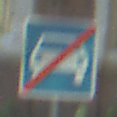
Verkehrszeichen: EndeKraftfahrstrasse
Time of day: Midday
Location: Outdoor (Suburban)
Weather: Clear
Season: NotSpecified
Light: Natural